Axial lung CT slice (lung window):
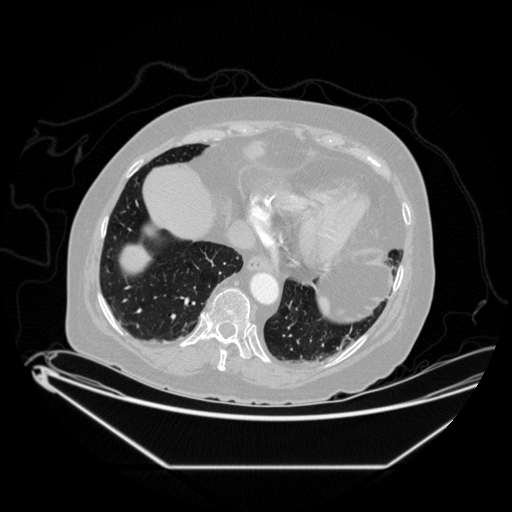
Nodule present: no